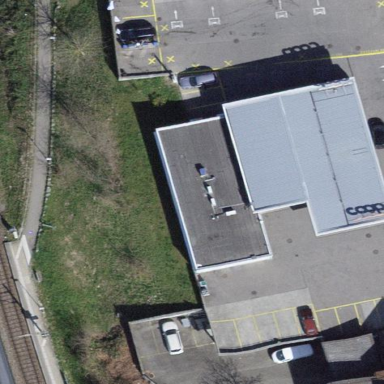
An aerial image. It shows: Convenience store located within fuel station building.